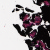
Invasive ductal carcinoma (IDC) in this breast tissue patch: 0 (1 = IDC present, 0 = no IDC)